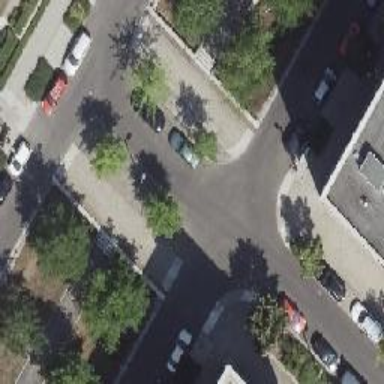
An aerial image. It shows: Residential road with asphalt surface. There are separate sidewalks on both sides. Parking lanes on the left are oriented parallel to the road.